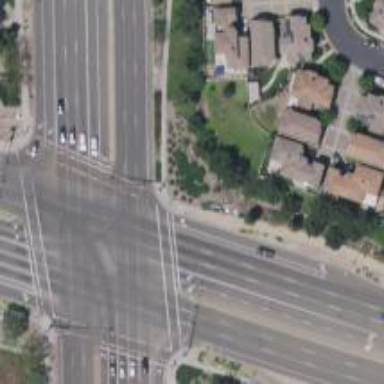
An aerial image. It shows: Secondary road with separate asphalt sidewalks.